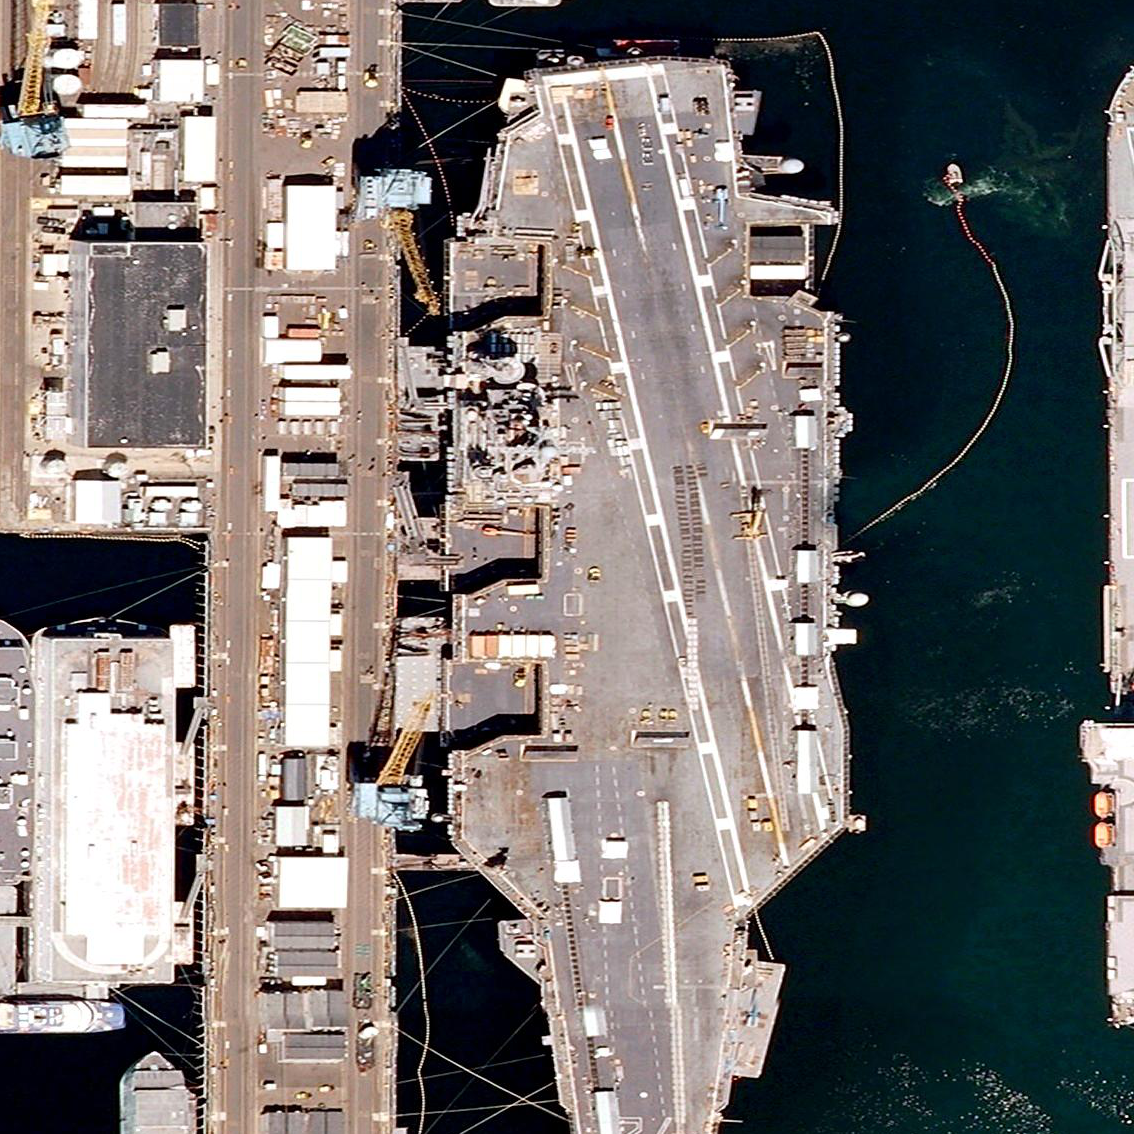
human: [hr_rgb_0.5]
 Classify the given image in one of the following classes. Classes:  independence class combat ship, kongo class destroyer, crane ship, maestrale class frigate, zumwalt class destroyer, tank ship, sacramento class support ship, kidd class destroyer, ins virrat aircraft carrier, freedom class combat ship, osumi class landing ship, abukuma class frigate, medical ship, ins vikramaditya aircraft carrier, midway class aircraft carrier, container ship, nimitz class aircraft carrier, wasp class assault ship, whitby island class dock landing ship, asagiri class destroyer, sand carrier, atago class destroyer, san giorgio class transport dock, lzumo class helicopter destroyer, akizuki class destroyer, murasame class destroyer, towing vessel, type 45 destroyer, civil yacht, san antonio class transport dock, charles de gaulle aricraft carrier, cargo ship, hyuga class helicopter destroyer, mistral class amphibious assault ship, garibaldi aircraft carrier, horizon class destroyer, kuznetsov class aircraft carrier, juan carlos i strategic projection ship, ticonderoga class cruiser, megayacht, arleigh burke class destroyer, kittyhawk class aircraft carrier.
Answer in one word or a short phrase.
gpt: Nimitz class aircraft carrier